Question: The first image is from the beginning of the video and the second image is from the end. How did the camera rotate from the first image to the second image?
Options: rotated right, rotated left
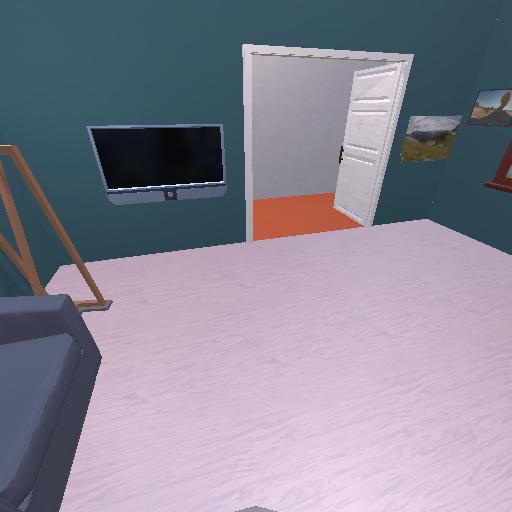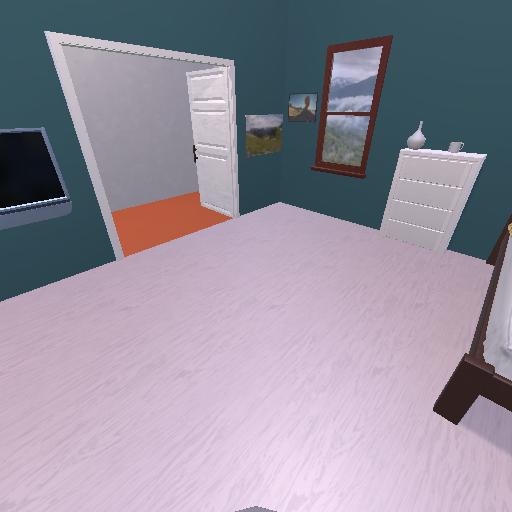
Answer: rotated right